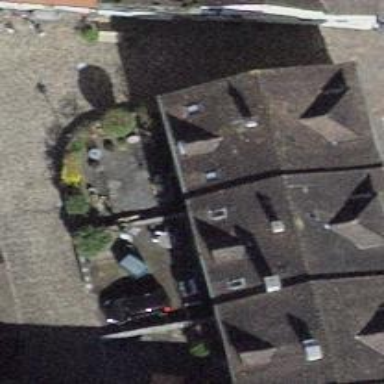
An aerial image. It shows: Building with tile roof.